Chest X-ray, AP view. Patient: 38 years old, sex M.
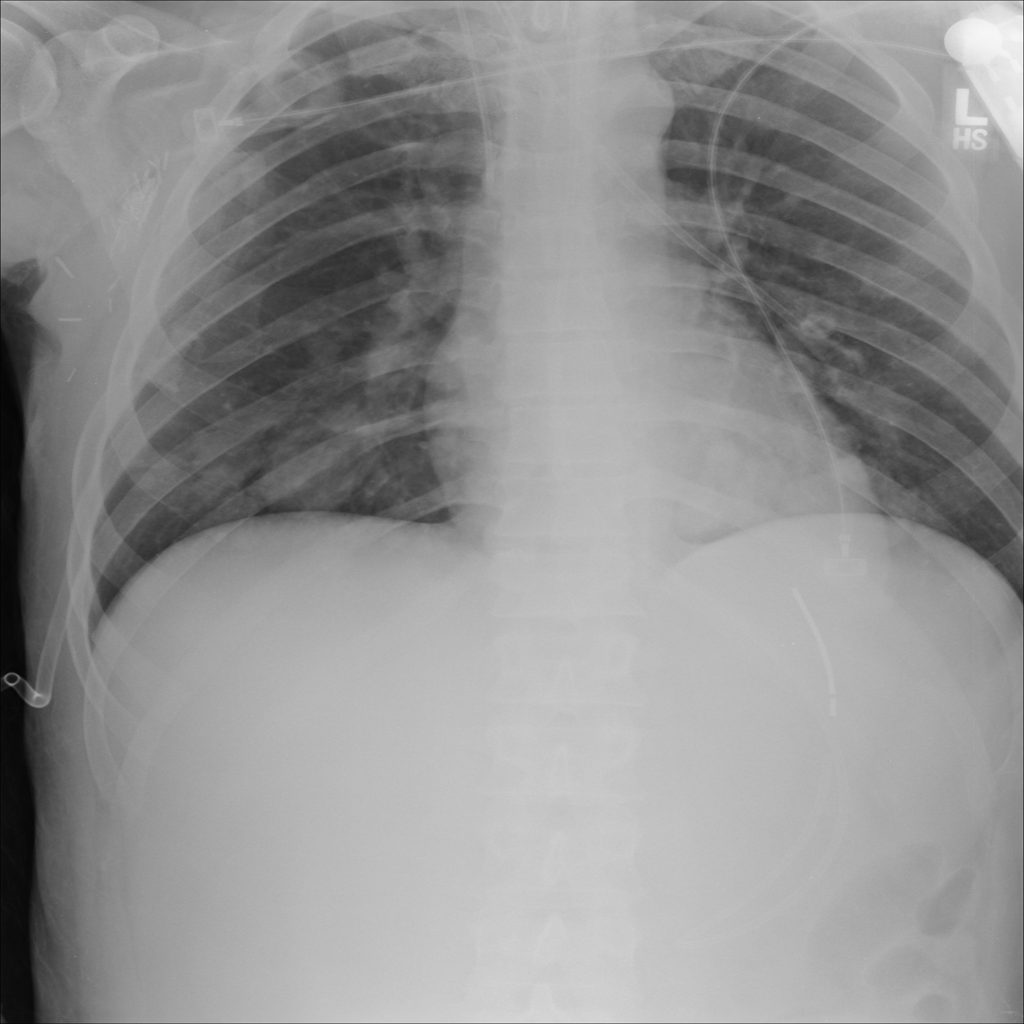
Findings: Nodule